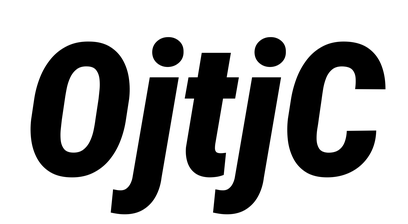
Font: Roboto-Italic_Condensed_Black_Italic